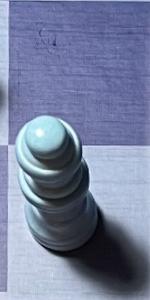
Label: Queen_White